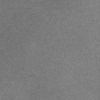
Label: dusty